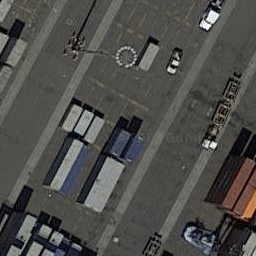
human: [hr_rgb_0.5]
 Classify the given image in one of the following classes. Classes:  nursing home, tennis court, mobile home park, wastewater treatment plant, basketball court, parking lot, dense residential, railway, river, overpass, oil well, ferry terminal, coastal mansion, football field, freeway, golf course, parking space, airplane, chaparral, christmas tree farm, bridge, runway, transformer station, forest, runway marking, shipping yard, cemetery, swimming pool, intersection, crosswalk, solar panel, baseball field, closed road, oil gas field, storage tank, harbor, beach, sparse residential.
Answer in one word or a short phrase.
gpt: shipping yard